Question: UPDATE:
I made jsfiddle example - <URL>
'''
[ignore this - just including a code block so stackoverflow will
'''
let me post the above JSFiddle link. Yeah, seriously.]
I'm having trouble with applying texture to RingGeometry and CylinderGeometry, hope this image will explain my issue.

It is possible to apply texture by one of this ways ?
Currently i'm getting very unexpected results...
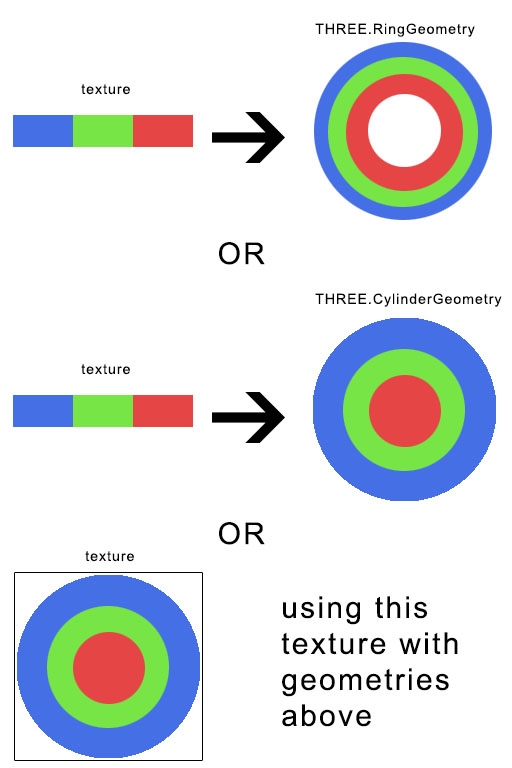
Answer: You have to modify the geometry vertex UVs to your liking.
Instead, why not just use 'CircleGeometry' for your cylinder end-caps. That is, construct the end-caps yourself?
'''
// cylinder
geometry = new THREE.CylinderGeometry( 192, 192, 40, 64, 1, true ); // open-ended
geometry1 = new THREE.CircleGeometry(192, 64);
// end-cap material
material1 = new THREE.MeshBasicMaterial({
map: textures.circle,
overdraw: 0.5 // for canvas renderer only
});
// cylinder material
material = new THREE.MeshBasicMaterial({
map: textures.line,
overdraw: 0.5 // for canvas renderer only
});
object = new THREE.Object3D();
scene.add(object);
// end-caps
var mesh1 = new THREE.Mesh(geometry1, material1);
mesh1.rotation.x = - Math.PI / 2;
mesh1.position.y = 20
object.add(mesh1);
var mesh2 = new THREE.Mesh(geometry1, material1);
mesh2.rotation.x = Math.PI / 2;
mesh2.position.y = -20
object.add(mesh2);
// cylinder
var mesh = new THREE.Mesh(geometry, material);
object.add(mesh);
'''
fiddle: <URL>
three.js r.61